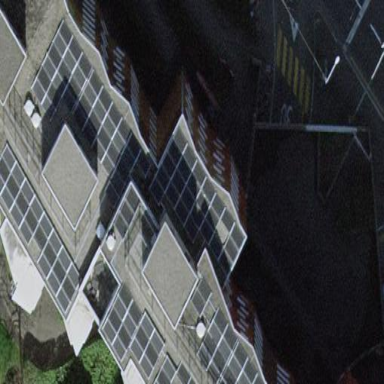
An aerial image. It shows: View of roof of building.